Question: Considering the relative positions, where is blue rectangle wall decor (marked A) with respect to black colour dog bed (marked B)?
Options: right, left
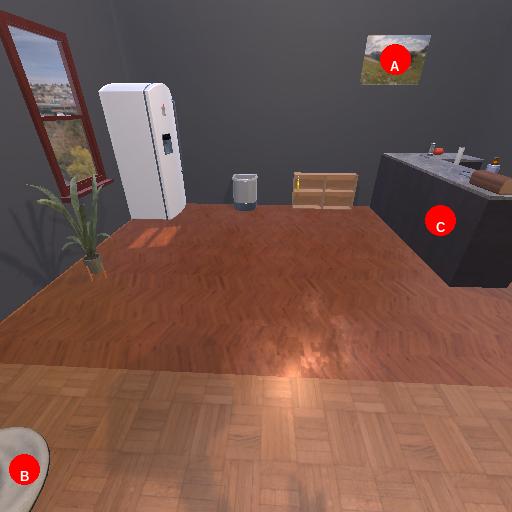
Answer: right